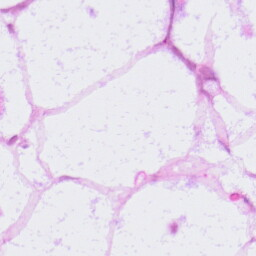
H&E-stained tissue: LymphNode